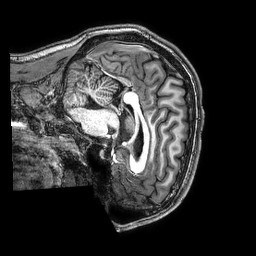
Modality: T1w
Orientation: sagittal
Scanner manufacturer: philips
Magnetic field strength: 3 T
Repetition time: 0.008 s
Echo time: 0.003523 s